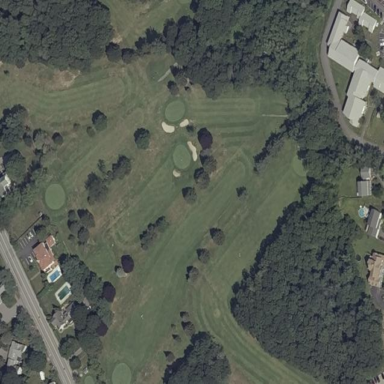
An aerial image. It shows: Golf course surrounded by greenery.